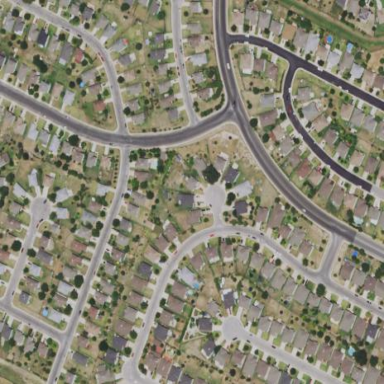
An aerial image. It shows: Residential neighbourhood.